Field crop: tomato
Growth stage: 1
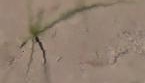
Species: cyperus